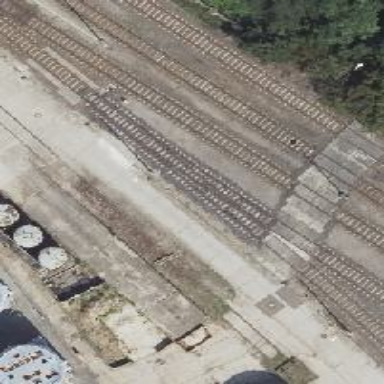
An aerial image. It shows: Railway switch.